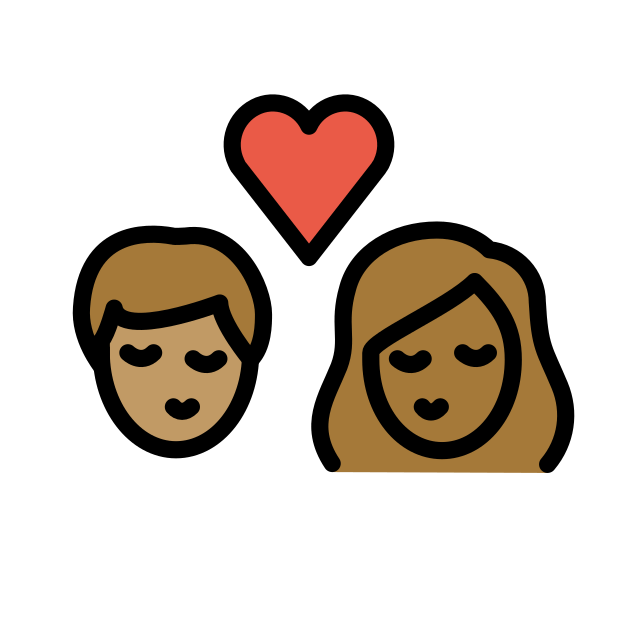
kiss: woman, man, medium skin tone, medium-dark skin tone